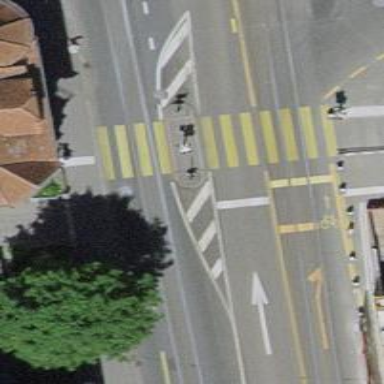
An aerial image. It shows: Secondary road with asphalt surface. It has separate cycle lane and sidewalk.